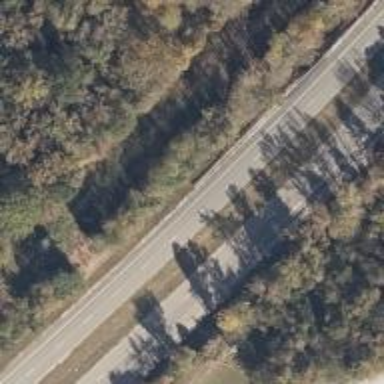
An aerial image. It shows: Asphalt road classified as trunk route.